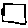
Label: square